Field crop: maize
Growth stage: 2
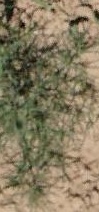
Species: salsola